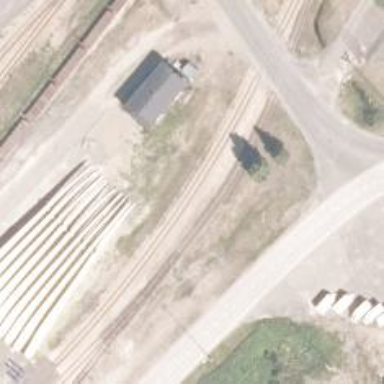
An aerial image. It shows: Rail spur service.